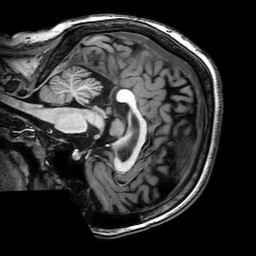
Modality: T1w
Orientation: sagittal
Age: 23
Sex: female
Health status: healthy
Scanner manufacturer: philips
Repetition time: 0.008326 s
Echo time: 0.00383 s